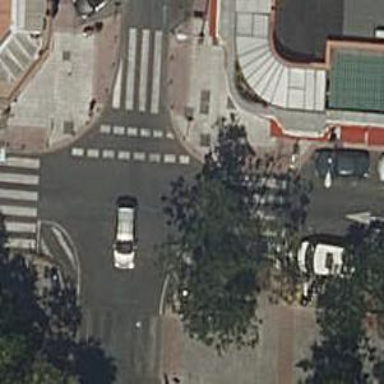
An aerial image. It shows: Uncontrolled road crossing.